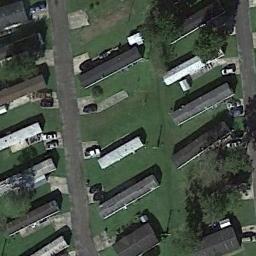
Label: residential